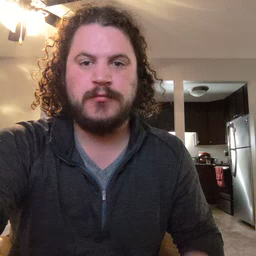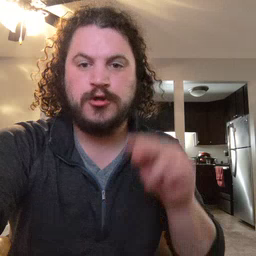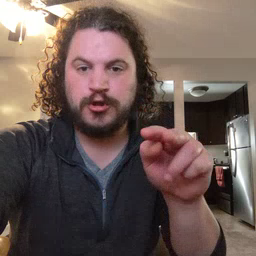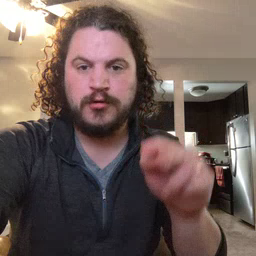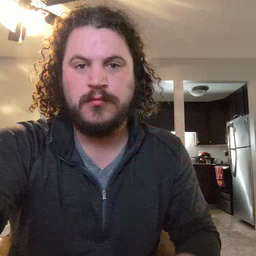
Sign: look